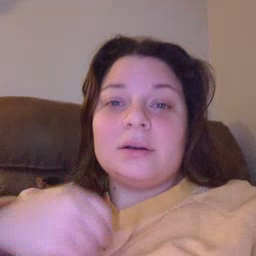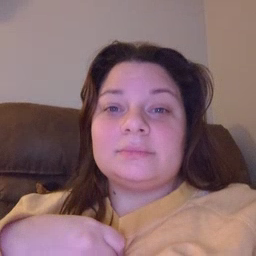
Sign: child